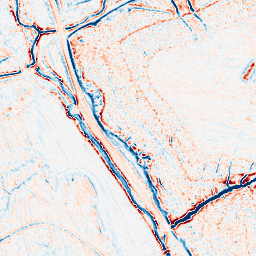
Category: edge_preserving
Decomposition family: bilateral
Decomposition parameters: d: 9
sigma_color: 50
sigma_space: 50
Upsampling method: quadratic
Upsampling parameters: scale: 8
Upsampling scale: 8